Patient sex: M
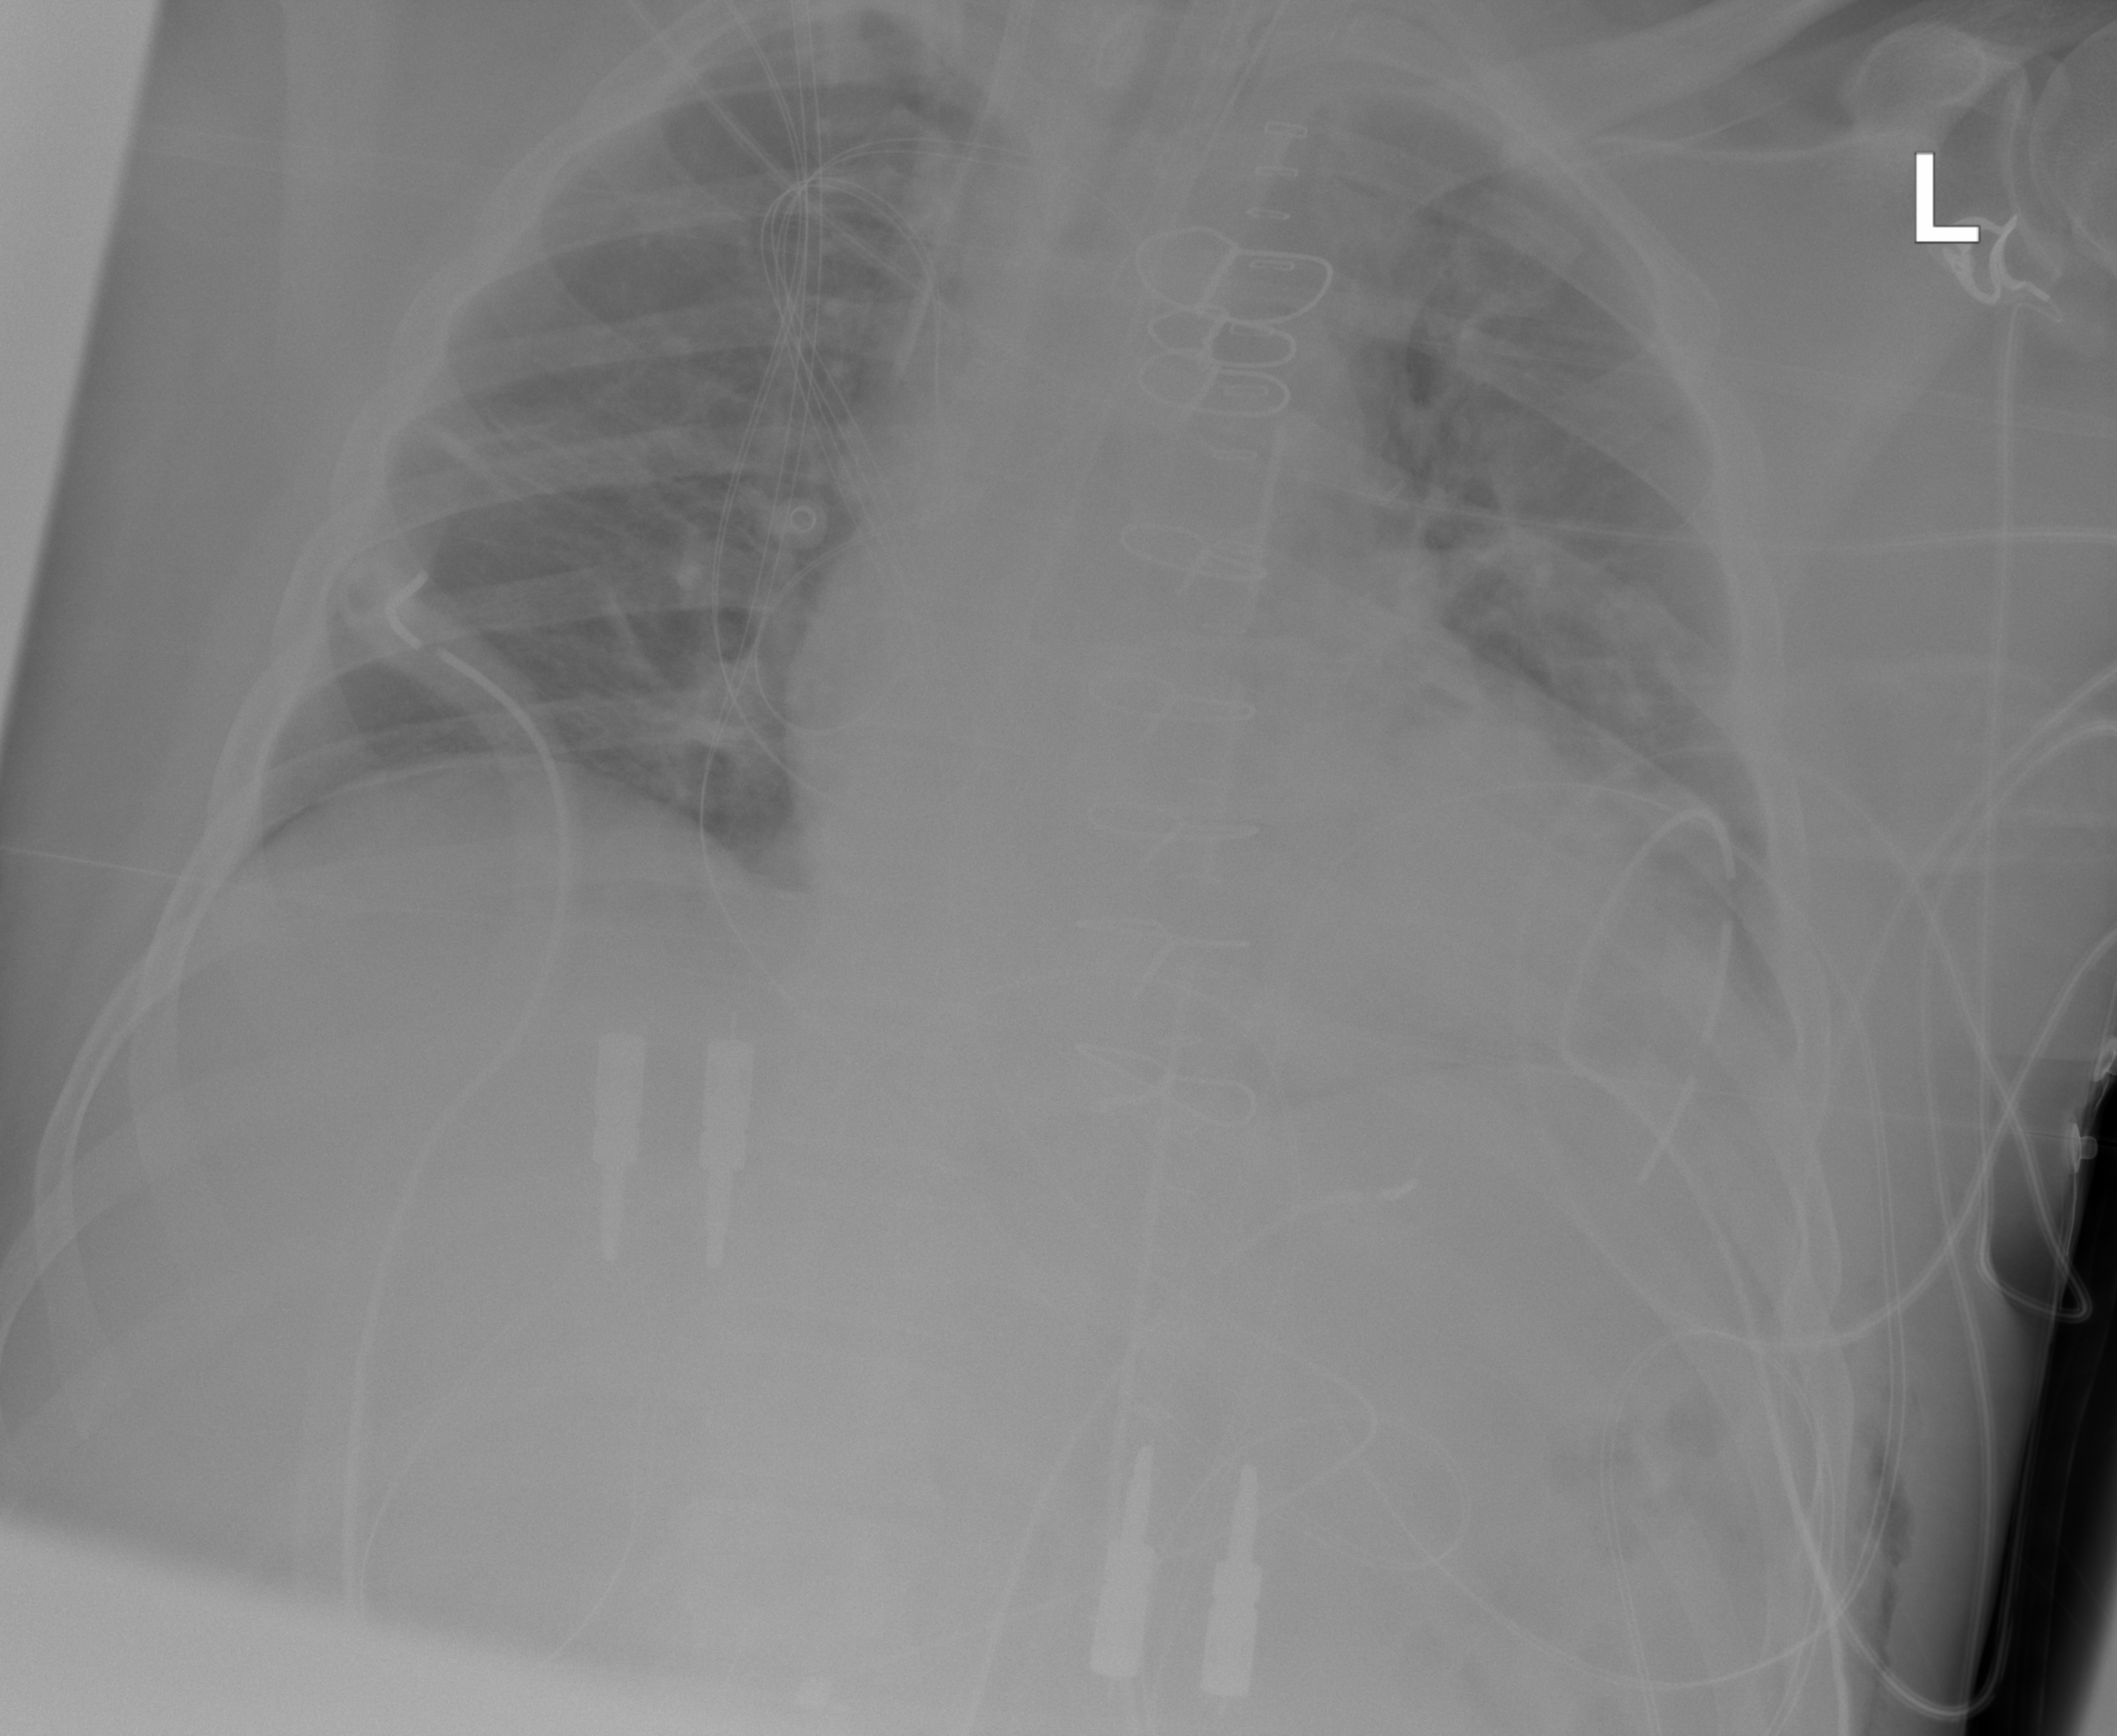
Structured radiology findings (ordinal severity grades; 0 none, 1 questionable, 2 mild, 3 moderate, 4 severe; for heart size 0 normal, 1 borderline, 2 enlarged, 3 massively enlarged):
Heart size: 2
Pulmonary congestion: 0
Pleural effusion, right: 0
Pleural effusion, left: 0
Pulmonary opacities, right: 0
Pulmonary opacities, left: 0
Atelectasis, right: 2
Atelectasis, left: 2